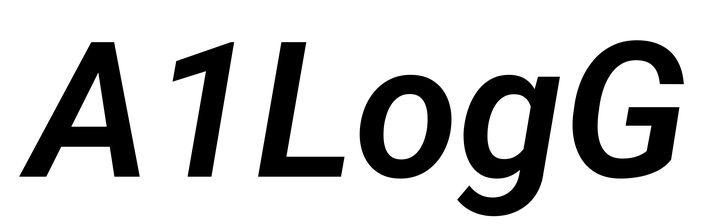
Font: Roboto-Italic_SemiBold_Italic